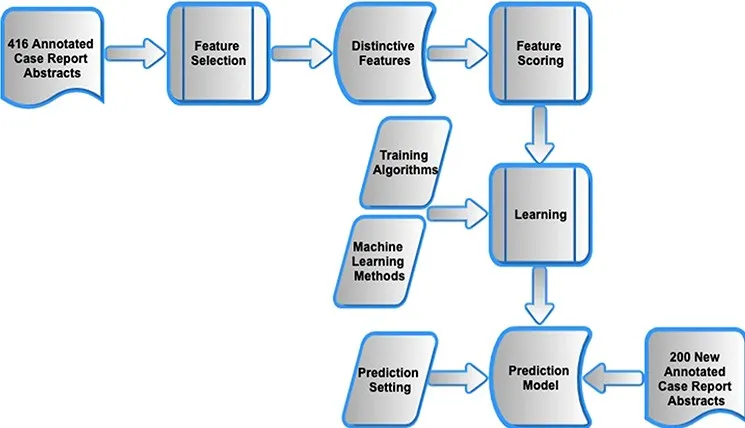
Workflow of methods.
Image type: chart (chart)